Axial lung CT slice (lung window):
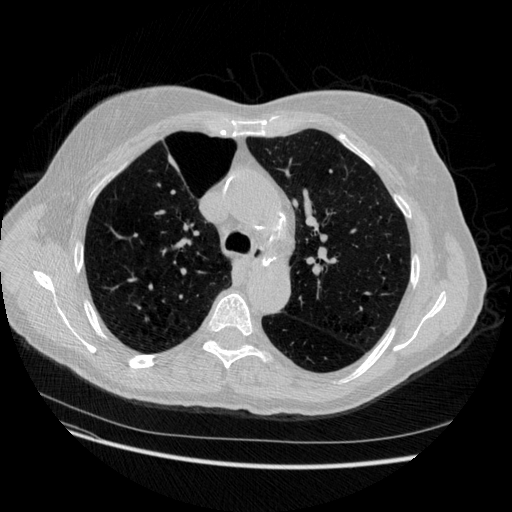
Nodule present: no